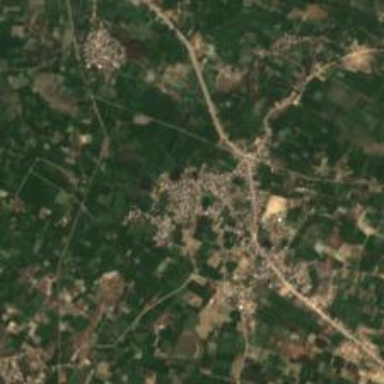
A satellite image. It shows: Village.